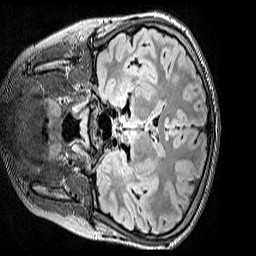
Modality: FLAIR
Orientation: coronal
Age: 11
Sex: male
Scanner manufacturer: siemens
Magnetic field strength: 3 T
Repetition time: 5 s
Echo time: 0.388 s